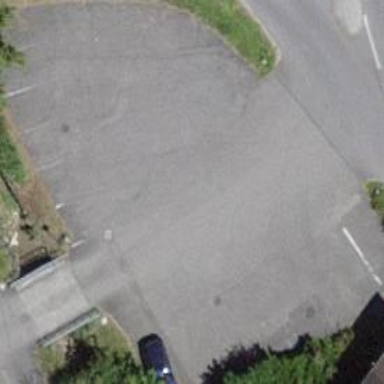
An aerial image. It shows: Smooth asphalt road in residential area.